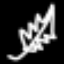
Label: leaf